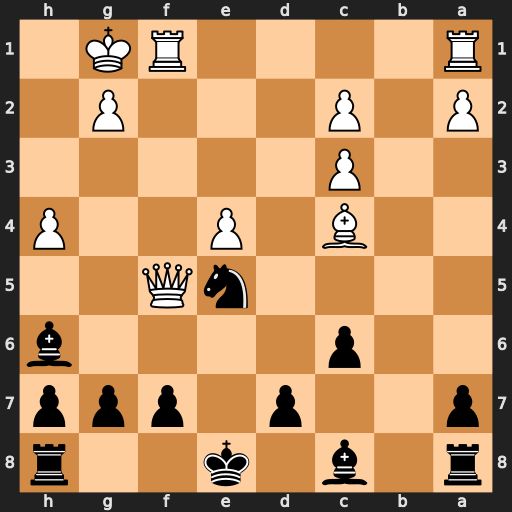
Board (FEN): r1b1k2r/p2p1ppp/2p4b/4nQ2/2B1P2P/2P5/P1P3P1/R4RK1
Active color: b
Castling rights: kq
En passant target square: -
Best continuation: Be3+ Kh2 d6 Qh5 Bg4 Qxf7+ Nxf7